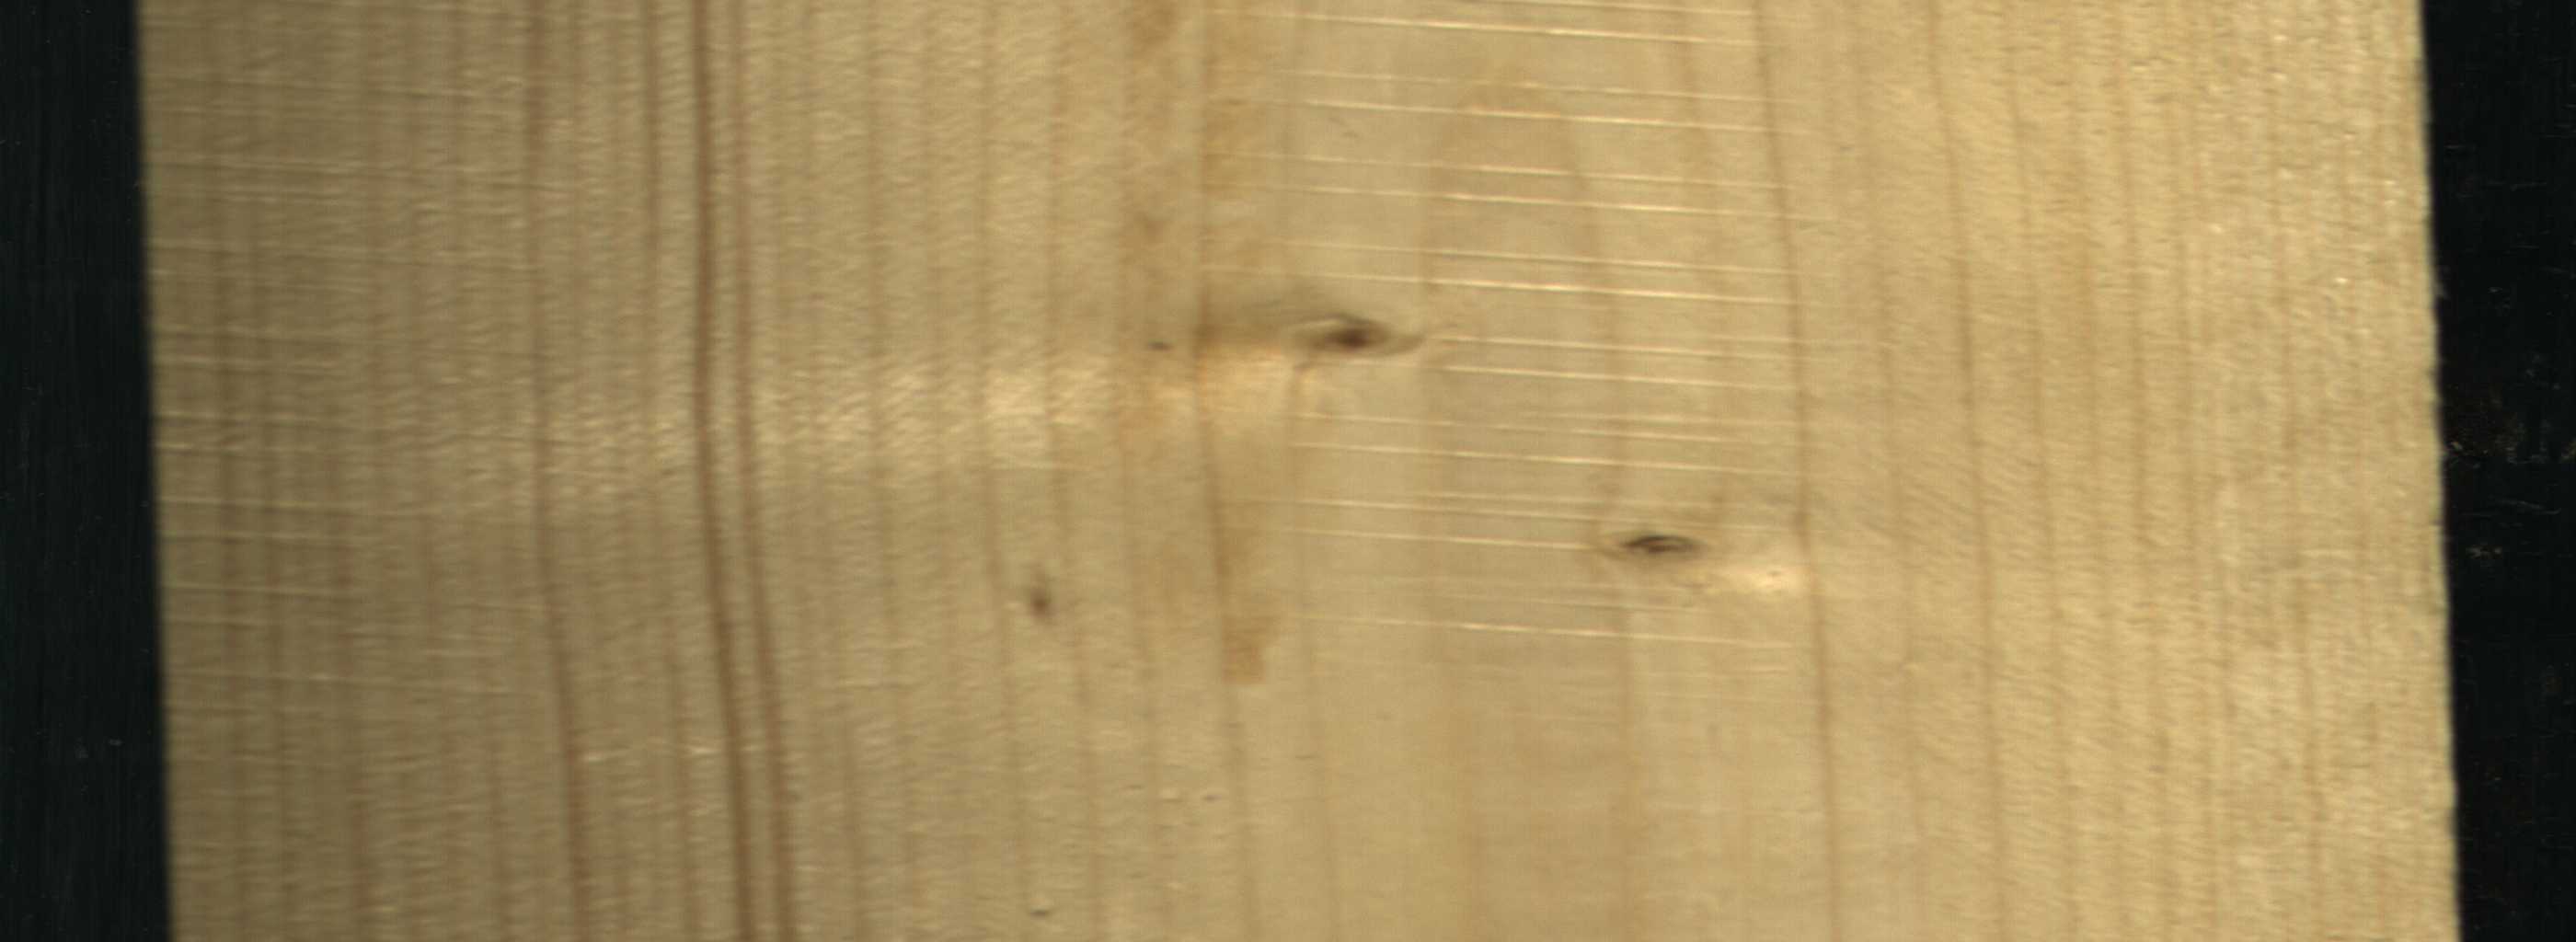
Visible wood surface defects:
Live_Knot
Live_Knot